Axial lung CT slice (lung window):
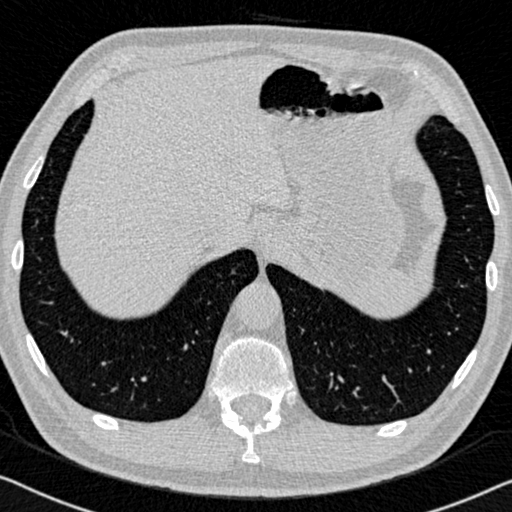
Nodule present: no